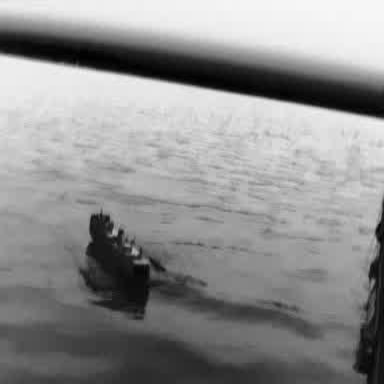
There is a container_ship in the infrared image.